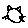
Label: cat